Question: I am making a custom 'JFrame'. I already have this layout, and it works completely fine:

The frame is undecorated, but I want to be able to move it around. I want my custom panel to be the moving grip for this, so what I did was add a 'MouseMotionListener' to it. The mouseDragged function looks like this:
'''
@Override
public void mouseDragged(MouseEvent e) {
parent.setBounds(e.getX(), e.getY(), parent.getWidth(), parent.getHeight());
}
'''
The 'parent' field is set in the constructor and is final.
When I try to drag the frame with the panel, it works, but not quite right. The frame constantly flickers between two positions on the screen. I am able to move the frame, but it looks horrible. When I don't drag the frame, it doesn't flicker. The two positions are relative to each other, so if you move the frame, the other one moves along (but doesn't stay at the same distance from the other). Another problem is that the frame doesn't move well with the mouse. So, if you move the frame like 100 pixels in the x direction, the frame moves less pixels in the same direction.
How can you make a moving grip for a JFrame without this happening (and what is actually causing it to do this)?
If more code is required, just tell me.
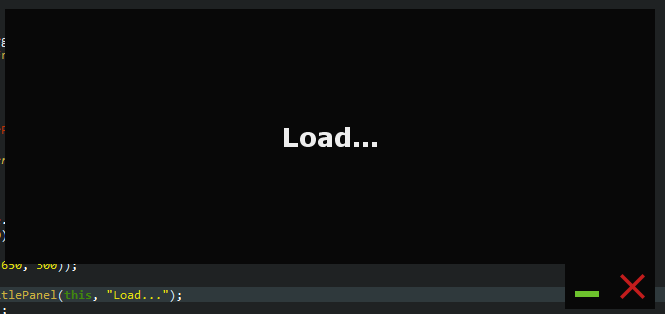
Answer: You need to provide a 'mousePressed' also to get the initial point of the click. Then use that point to do some calculations.
Try something like this, where 'pX' and 'pY' are class fields (and assuming listeners are added in the panel constructor
'''
addMouseListener(new MouseAdapter() {
public void mousePressed(MouseEvent me) {
// Get x,y and store them
pX = me.getX();
pY = me.getY();
}
});
addMouseMotionListener(new MouseMotionAdapter() {
public void mouseDragged(MouseEvent me) {
parent.setLocation(parent.getLocation().x + me.getX() - pX,
parent.getLocation().y + me.getY() - pY);
}
});
'''
---
Here's a full example
'''
import java.awt.*;
import java.awt.event.*;
import javax.swing.*;
import javax.swing.border.LineBorder;
public class UndecoratedExample {
private JFrame frame = new JFrame();
class MainPanel extends JPanel {
public MainPanel() {
setBackground(Color.gray);
}
@Override
public Dimension getPreferredSize() {
return new Dimension(400, 400);
}
}
class BorderPanel extends JPanel {
private JLabel label;
int pX, pY;
public BorderPanel() {
label = new JLabel(" X ");
label.setOpaque(true);
label.setBackground(Color.RED);
label.setForeground(Color.WHITE);
setBackground(Color.black);
setLayout(new FlowLayout(FlowLayout.RIGHT));
add(label);
label.addMouseListener(new MouseAdapter() {
public void mouseReleased(MouseEvent e) {
System.exit(0);
}
});
addMouseListener(new MouseAdapter() {
public void mousePressed(MouseEvent me) {
// Get x,y and store them
pX = me.getX();
pY = me.getY();
}
});
addMouseMotionListener(new MouseMotionAdapter() {
public void mouseDragged(MouseEvent me) {
frame.setLocation(frame.getLocation().x + me.getX() - pX,
frame.getLocation().y + me.getY() - pY);
}
});
}
}
class OutsidePanel extends JPanel {
public OutsidePanel() {
setLayout(new BorderLayout());
add(new MainPanel(), BorderLayout.CENTER);
add(new BorderPanel(), BorderLayout.PAGE_START);
setBorder(new LineBorder(Color.BLACK, 5));
}
}
private void createAnsShowGui() {
frame.setUndecorated(true);
frame.add(new OutsidePanel());
frame.setDefaultCloseOperation(JFrame.EXIT_ON_CLOSE);
frame.pack();
frame.setLocationRelativeTo(null);
frame.setVisible(true);
}
public static void main(String[] args) {
SwingUtilities.invokeLater(new Runnable() {
public void run() {
new UndecoratedExample().createAnsShowGui();
}
});
}
}
'''